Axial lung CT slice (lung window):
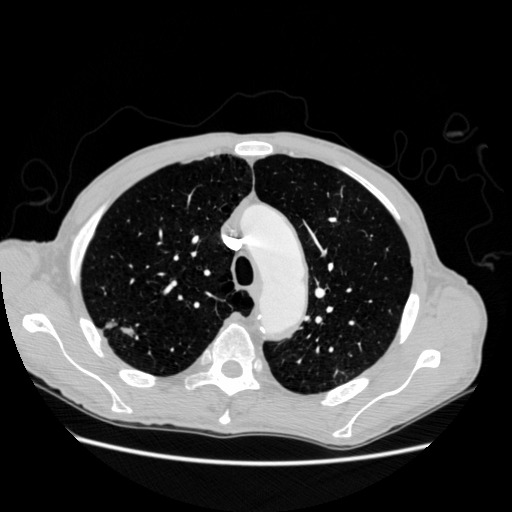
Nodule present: yes
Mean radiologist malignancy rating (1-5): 4.5